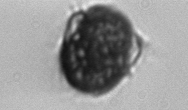
Label: Mesodinium